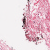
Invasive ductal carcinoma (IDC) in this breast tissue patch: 0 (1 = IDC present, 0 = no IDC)